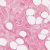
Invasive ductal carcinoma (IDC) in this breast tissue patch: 0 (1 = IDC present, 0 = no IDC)